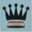
Piece: bQ